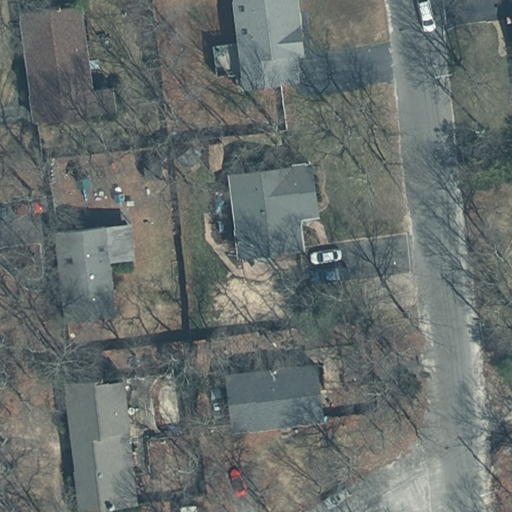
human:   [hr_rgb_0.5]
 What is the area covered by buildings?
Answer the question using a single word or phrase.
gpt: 1483m2

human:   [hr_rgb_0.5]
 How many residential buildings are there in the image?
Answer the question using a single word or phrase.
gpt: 6

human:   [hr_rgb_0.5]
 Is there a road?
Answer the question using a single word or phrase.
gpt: yes

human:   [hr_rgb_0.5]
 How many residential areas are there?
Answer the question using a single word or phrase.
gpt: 1

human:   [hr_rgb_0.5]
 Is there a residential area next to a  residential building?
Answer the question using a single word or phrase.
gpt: yes

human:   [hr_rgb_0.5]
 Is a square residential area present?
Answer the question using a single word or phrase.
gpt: no

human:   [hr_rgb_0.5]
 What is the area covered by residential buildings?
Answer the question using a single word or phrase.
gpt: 1483m2

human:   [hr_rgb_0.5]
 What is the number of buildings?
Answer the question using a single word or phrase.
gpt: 6

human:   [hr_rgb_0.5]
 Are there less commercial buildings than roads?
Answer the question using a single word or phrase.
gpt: yes

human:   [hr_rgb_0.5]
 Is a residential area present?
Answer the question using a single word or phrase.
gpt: yes

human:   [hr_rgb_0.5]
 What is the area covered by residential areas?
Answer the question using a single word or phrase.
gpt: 10656m2

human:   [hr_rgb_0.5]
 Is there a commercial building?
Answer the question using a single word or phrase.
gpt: no

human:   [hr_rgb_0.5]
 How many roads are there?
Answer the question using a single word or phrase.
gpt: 2

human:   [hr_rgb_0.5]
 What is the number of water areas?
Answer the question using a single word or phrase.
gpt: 0

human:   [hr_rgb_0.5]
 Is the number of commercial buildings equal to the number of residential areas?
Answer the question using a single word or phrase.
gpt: no

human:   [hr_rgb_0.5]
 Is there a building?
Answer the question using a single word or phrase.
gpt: yes

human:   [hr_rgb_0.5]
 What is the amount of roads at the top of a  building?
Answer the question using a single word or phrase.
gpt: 0

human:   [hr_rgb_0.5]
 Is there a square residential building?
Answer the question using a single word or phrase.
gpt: no

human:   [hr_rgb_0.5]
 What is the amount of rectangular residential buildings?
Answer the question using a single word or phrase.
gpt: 4

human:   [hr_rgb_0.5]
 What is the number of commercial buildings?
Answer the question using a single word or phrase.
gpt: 0

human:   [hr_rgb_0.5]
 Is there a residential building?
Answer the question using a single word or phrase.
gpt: yes

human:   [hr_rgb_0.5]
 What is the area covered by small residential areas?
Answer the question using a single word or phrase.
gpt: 0m2

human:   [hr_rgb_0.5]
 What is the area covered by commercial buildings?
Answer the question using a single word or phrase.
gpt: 0m2

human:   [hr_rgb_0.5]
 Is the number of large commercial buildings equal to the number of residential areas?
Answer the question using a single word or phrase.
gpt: no

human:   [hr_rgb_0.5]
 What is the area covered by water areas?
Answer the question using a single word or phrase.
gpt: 0m2

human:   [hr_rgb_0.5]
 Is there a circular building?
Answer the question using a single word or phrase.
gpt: no

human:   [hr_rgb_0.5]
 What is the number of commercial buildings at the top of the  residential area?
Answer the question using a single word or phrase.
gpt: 0

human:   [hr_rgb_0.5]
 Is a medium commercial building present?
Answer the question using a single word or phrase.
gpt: no

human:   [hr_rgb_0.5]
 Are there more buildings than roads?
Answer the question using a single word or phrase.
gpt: yes

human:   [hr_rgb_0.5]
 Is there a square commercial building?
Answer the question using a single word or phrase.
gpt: no

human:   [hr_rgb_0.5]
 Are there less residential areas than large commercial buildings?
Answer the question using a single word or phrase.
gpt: no

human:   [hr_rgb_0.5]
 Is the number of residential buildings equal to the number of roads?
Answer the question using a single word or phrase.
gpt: no

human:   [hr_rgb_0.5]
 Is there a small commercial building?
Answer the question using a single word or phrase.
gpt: no

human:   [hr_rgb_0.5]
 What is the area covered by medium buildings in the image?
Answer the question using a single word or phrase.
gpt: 1395m2

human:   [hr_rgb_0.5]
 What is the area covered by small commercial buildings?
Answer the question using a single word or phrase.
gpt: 0m2

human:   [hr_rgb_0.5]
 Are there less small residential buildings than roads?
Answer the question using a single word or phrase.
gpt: yes

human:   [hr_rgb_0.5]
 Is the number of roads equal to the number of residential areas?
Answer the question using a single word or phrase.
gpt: no

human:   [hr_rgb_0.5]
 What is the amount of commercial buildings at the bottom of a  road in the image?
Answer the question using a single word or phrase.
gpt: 0

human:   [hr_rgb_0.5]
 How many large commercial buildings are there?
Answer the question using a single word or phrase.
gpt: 0

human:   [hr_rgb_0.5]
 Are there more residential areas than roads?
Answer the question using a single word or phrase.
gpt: no

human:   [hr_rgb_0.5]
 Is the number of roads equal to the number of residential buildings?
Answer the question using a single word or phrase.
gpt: no

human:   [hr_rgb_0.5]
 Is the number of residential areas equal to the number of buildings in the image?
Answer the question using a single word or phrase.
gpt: no

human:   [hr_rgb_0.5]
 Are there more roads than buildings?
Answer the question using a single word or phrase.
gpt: no

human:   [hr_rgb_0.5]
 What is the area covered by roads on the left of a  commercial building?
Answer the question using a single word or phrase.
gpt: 0m2

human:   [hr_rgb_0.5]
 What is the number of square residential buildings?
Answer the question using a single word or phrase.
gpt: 0

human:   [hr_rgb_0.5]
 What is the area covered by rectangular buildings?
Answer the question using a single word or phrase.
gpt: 873m2

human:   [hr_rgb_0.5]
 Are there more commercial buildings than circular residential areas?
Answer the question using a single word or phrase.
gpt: no

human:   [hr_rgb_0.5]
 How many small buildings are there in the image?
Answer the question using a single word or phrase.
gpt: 1

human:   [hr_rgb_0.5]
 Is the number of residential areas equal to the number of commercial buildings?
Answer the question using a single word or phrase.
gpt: no

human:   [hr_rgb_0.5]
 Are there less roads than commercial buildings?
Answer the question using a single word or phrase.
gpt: no

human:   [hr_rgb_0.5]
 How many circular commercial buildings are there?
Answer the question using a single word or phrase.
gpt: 0

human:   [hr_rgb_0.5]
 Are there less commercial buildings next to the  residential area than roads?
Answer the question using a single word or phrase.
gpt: yes

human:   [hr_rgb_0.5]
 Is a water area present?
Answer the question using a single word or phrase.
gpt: no

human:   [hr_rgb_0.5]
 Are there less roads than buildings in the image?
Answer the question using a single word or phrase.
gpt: yes

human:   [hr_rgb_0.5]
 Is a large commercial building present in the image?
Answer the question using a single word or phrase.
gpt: no

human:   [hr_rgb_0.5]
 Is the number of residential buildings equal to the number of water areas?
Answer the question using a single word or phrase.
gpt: no

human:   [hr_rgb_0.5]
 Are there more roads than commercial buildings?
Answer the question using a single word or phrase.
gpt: yes

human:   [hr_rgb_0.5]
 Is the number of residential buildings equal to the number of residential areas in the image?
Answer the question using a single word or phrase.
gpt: no

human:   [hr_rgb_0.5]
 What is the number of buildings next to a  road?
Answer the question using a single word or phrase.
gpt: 6

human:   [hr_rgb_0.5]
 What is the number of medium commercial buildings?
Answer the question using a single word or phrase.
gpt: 0

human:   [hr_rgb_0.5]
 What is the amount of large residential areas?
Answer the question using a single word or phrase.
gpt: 1

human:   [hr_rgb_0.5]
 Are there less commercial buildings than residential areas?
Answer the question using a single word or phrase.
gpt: yes

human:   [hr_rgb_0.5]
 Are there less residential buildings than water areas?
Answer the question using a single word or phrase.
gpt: no

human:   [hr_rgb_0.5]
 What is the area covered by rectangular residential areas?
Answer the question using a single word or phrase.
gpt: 10656m2